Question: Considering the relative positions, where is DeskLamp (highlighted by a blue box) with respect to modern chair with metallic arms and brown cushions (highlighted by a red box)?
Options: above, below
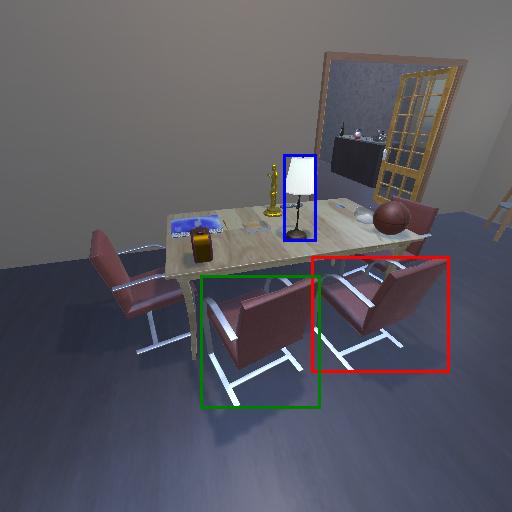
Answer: above